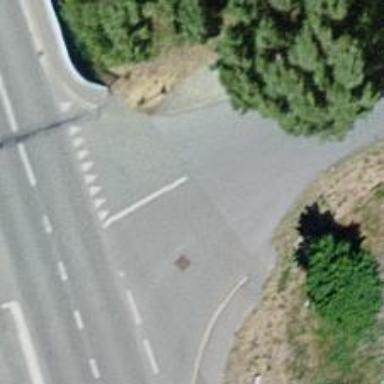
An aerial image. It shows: Uncontrolled crossing on the road.